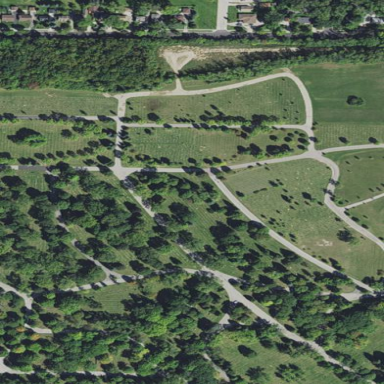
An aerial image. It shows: Cemetery.